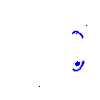
Particle: electron